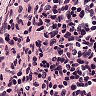
Metastatic tissue present: no